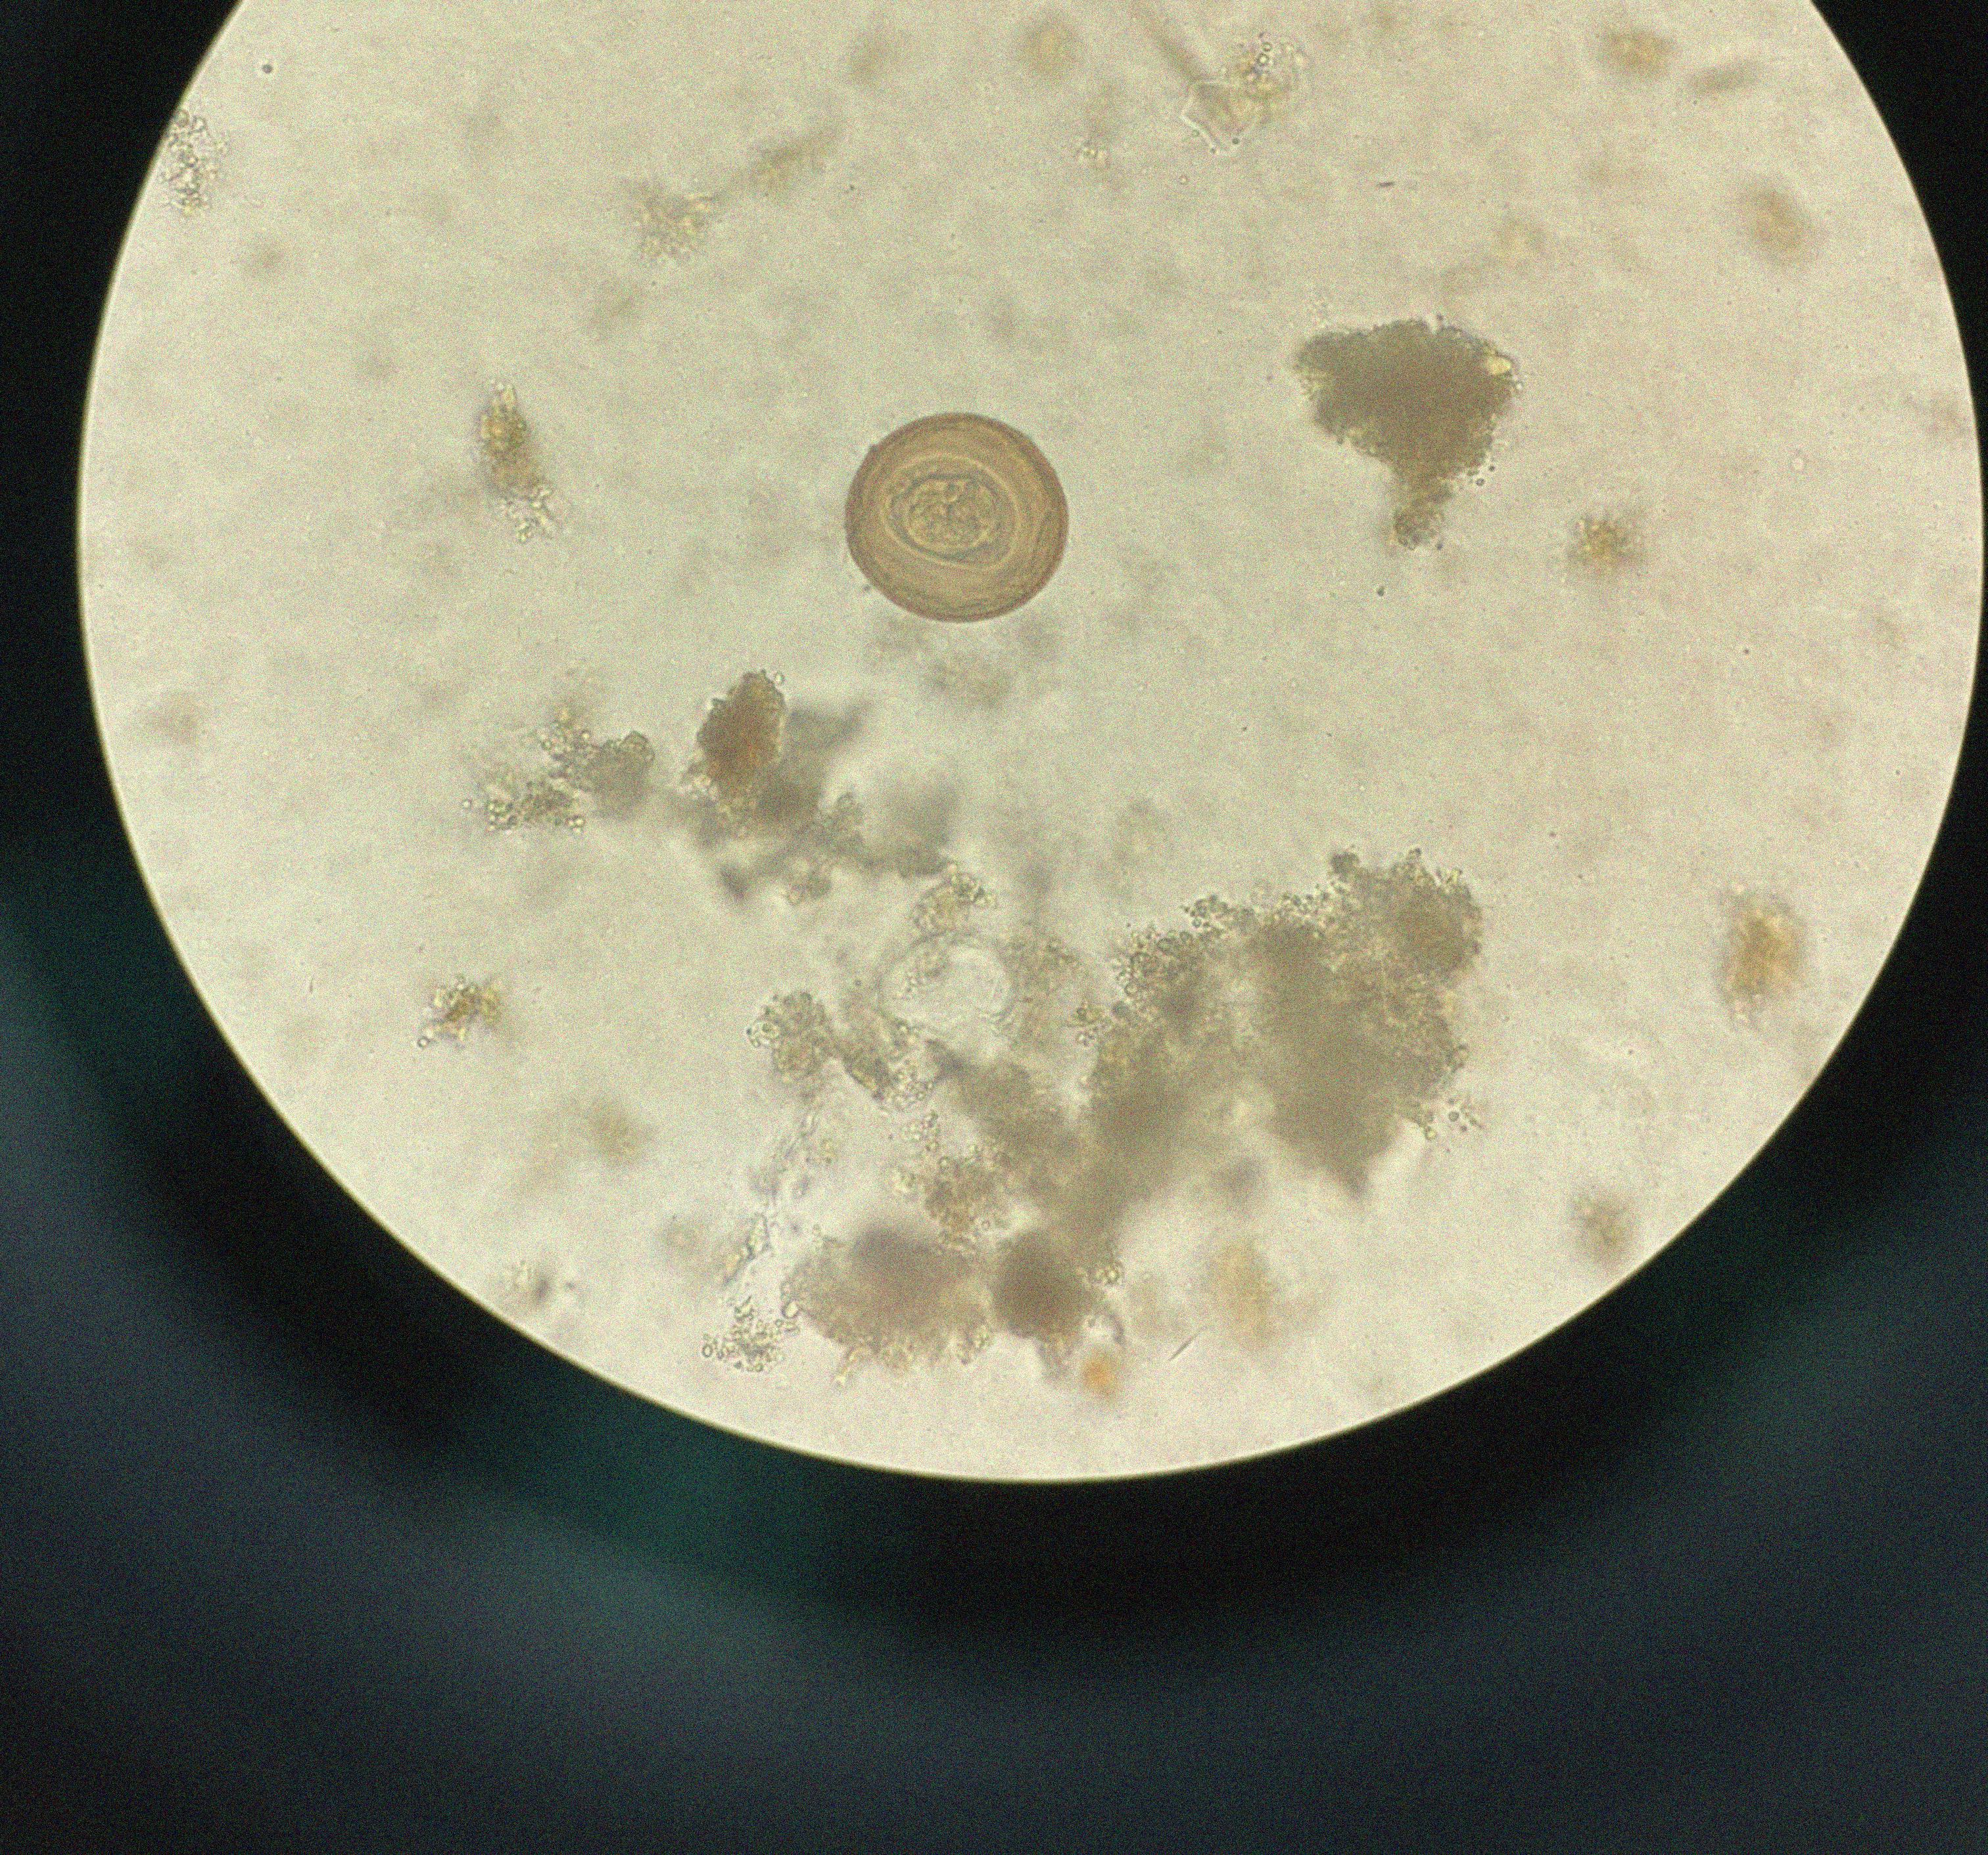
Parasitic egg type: Hymenolepis diminuta